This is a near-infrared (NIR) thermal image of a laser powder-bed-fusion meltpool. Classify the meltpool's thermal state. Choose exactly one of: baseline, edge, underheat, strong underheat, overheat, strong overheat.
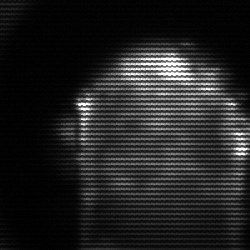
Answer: baseline